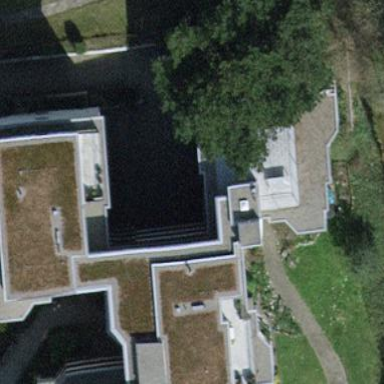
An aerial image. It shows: View of roof of building.